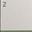
Piece: xx